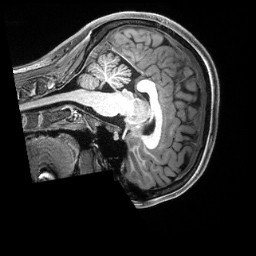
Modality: T1w
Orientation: sagittal
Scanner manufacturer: siemens
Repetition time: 2.5 s
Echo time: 0.00231 s